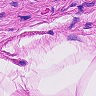
Metastatic tissue present: no